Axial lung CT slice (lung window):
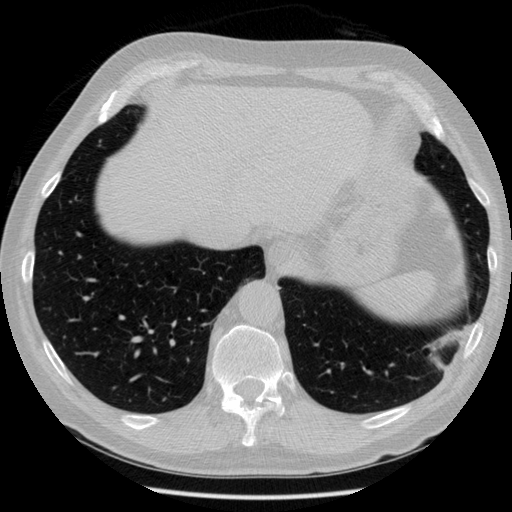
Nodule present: no